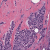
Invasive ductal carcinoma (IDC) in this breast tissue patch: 1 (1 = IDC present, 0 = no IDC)